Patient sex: M
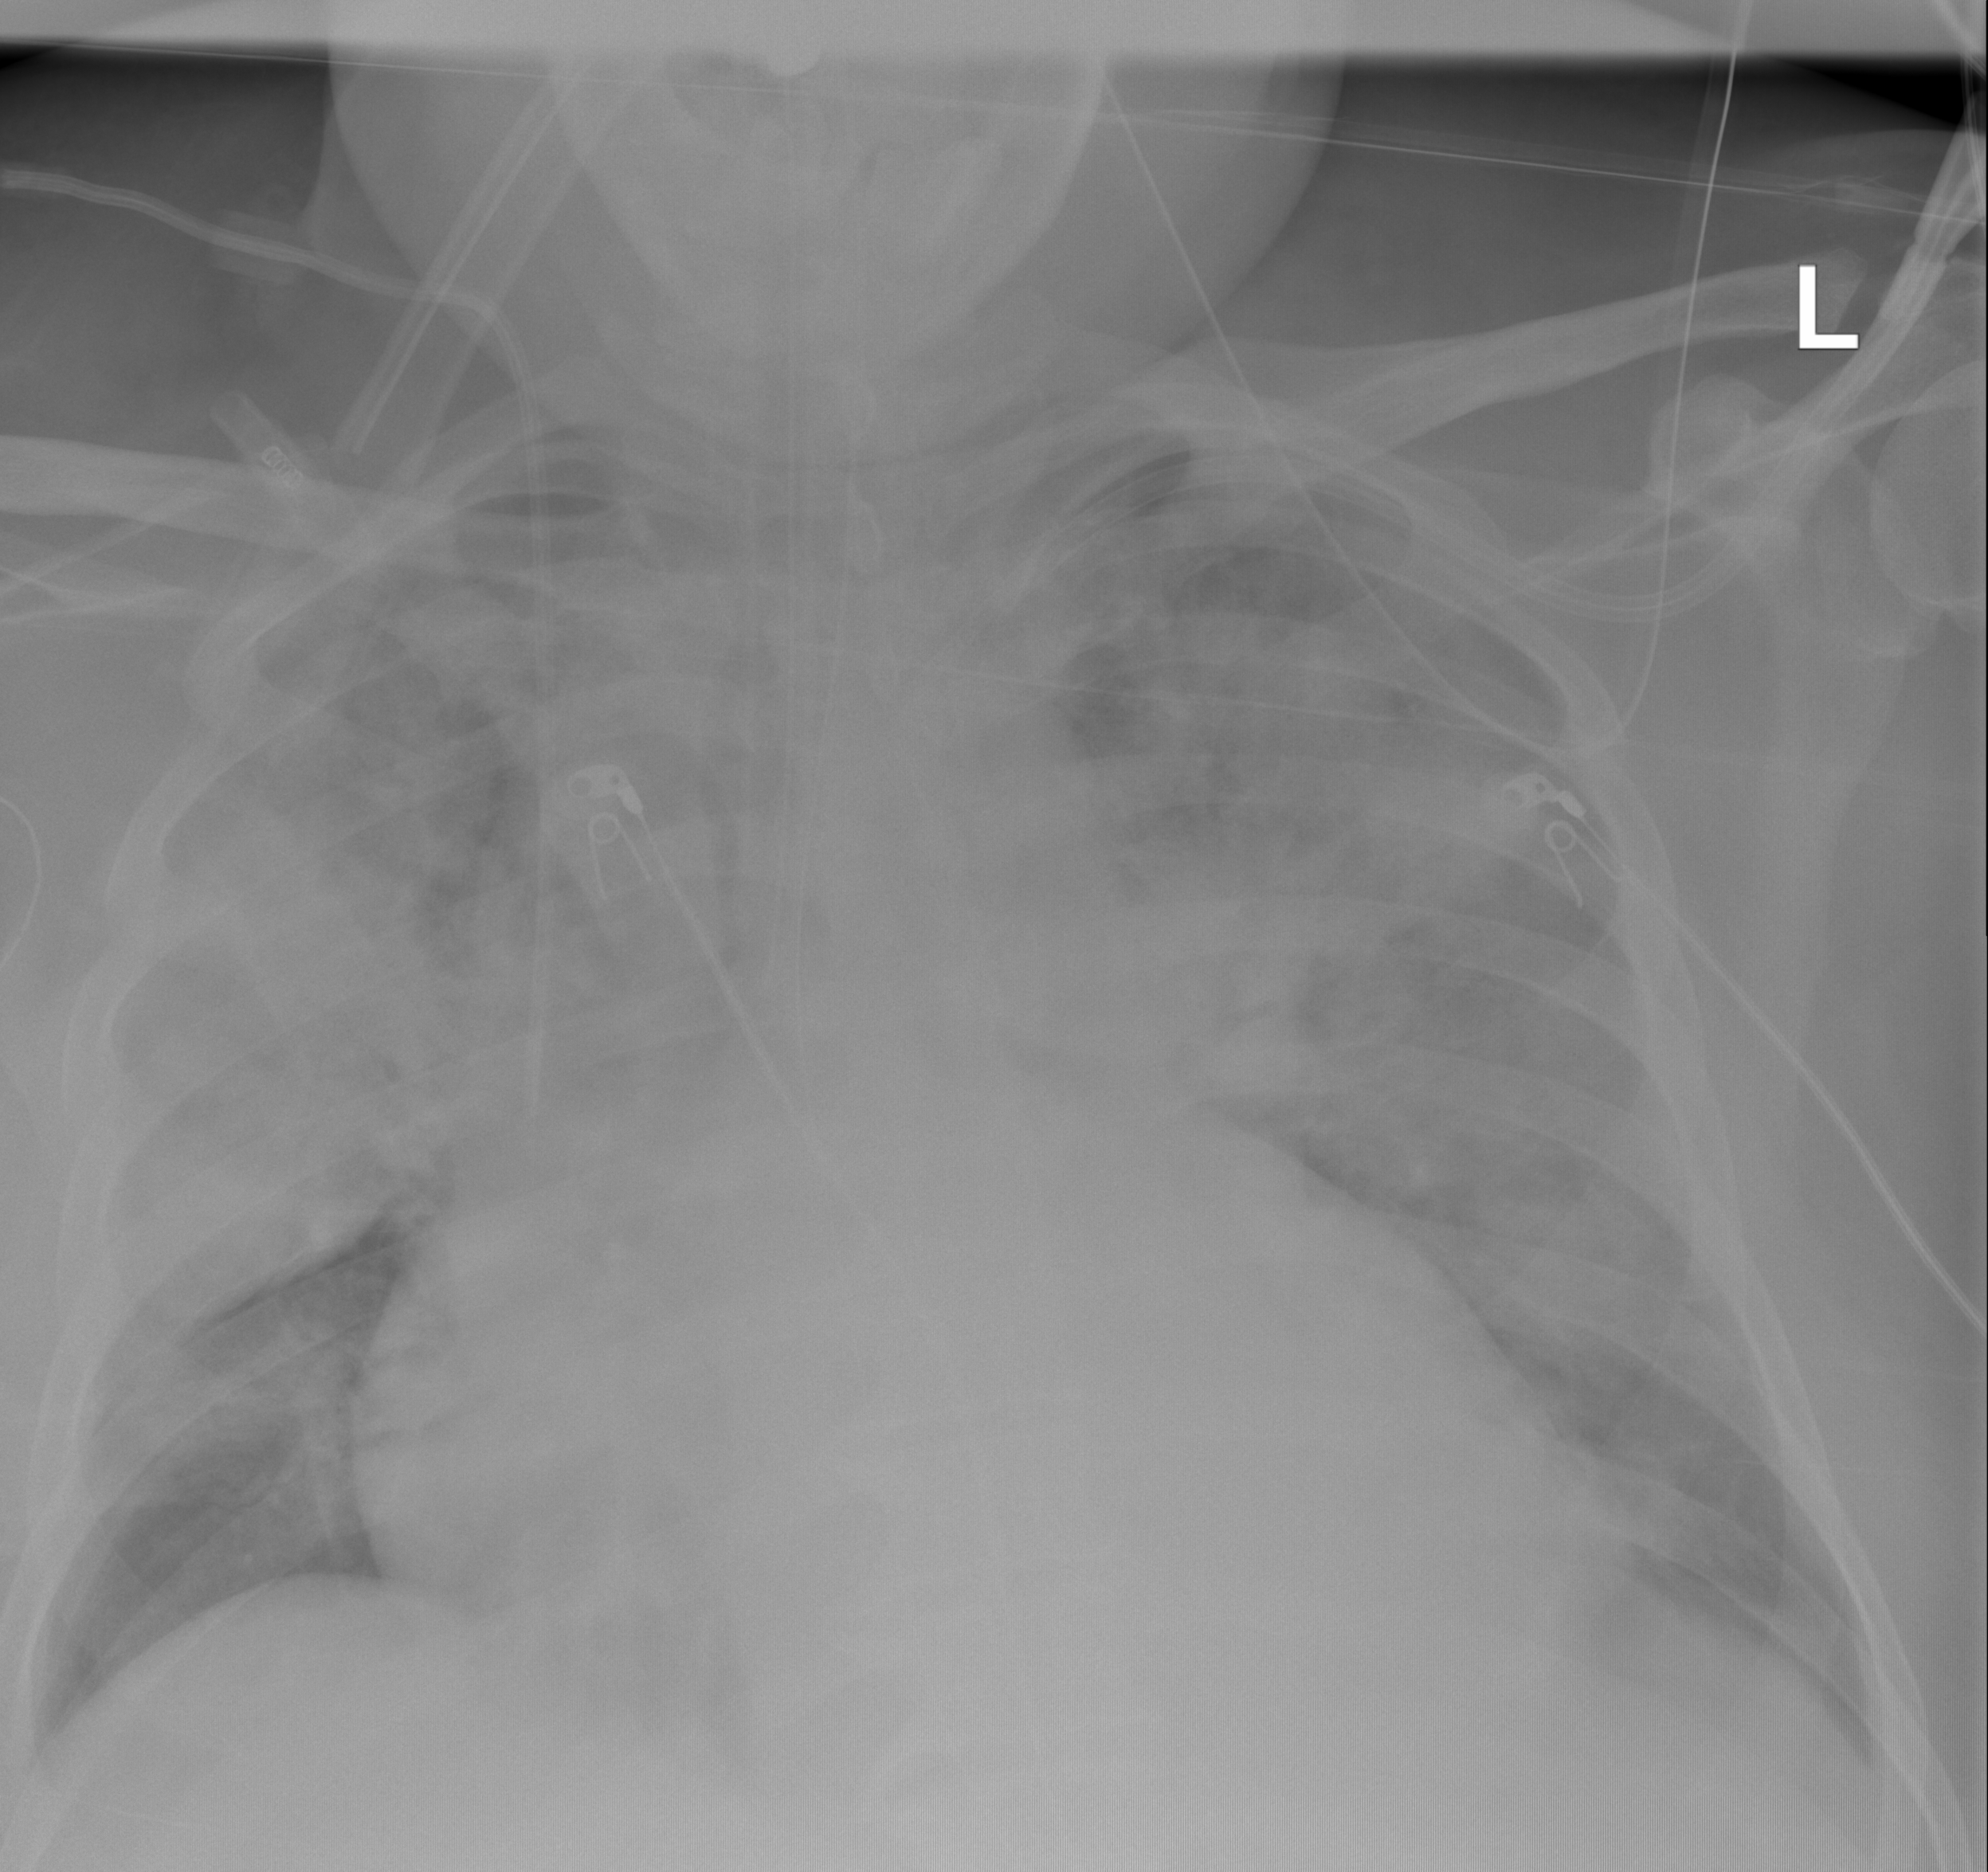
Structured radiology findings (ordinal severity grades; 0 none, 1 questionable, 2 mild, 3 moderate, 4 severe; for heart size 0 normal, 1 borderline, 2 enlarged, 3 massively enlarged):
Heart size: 3
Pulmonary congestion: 2
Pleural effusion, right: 1
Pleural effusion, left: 0
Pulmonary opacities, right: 3
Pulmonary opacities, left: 3
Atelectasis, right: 2
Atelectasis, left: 2